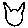
Label: cat